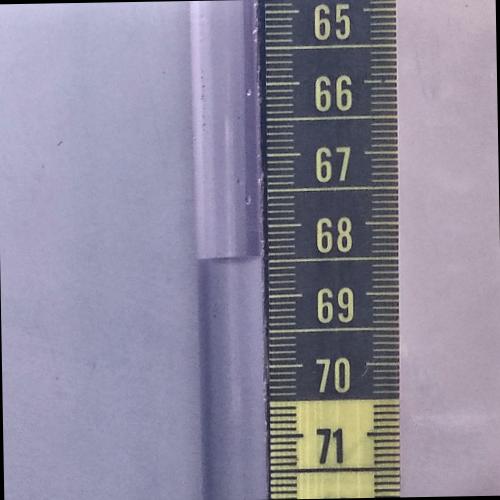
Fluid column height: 68.4 cm